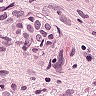
Metastatic tissue present: yes